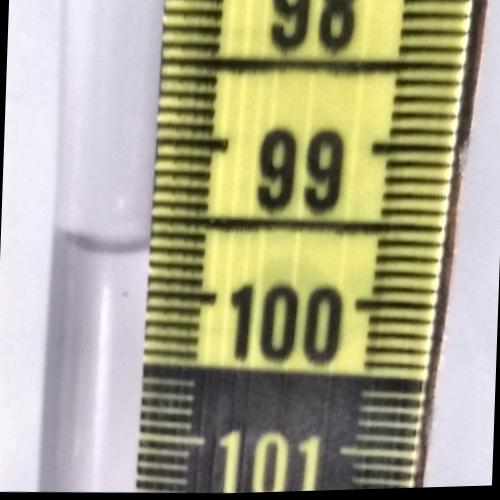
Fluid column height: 99.7 cm